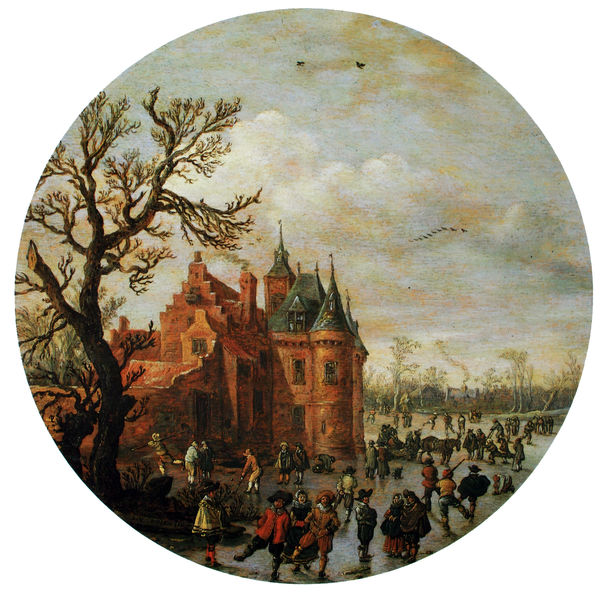
Titel: Winter
Künstler: Jan van Goyen
Standort: Amsterdam
Institution: Rijksmuseum
Schlagwörter: baum, himmel, vogel, wolken, frauen, grün, menschen, stadt, braun, fenster, hut, hüte, männer, eis, haus, rot, schloss, niederlande, öl, vögel, wald, rund, turm, kahl, winter, ölgemälde, lanze, spitz, zinnen, burg, eckig, castle, gefroren, eislaufen, ö, tüme